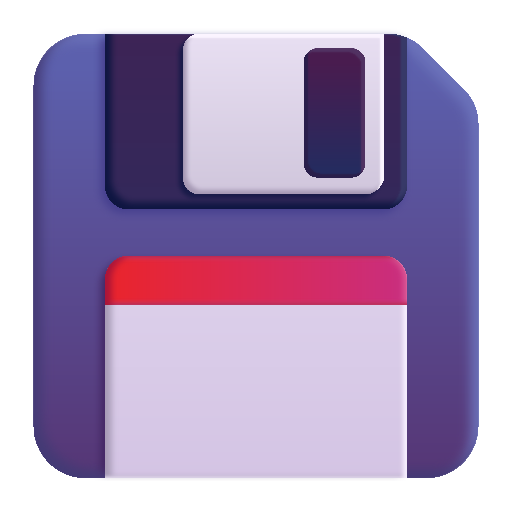
floppy disk color